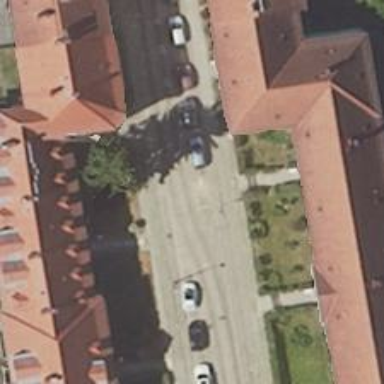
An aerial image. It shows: Footway.